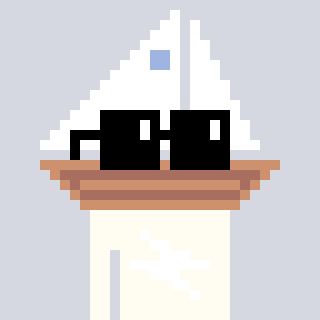
a pixel art character with square black sunglasses, a sailboat-shaped head and a grayscale-colored body on a cool background